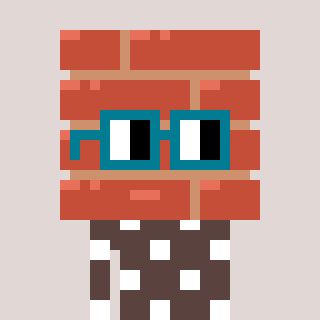
a pixel art character with square dark green glasses, a wall-shaped head and a darkbrown-colored body on a warm background